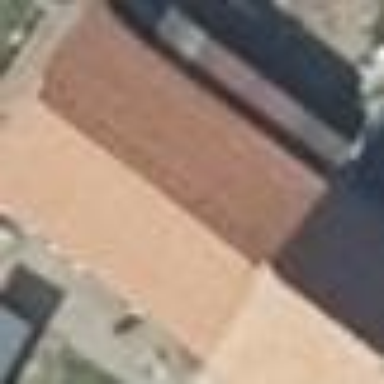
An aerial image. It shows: Building with gabled roof oriented along its structure.